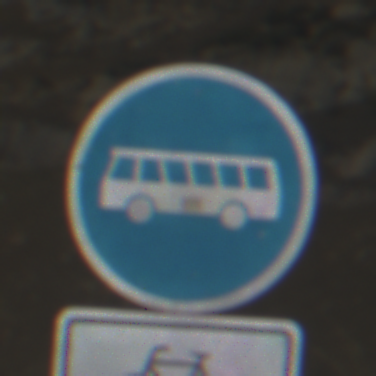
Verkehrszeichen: Busssonderstreifen
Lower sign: EinspurigeFahrzeugeFrei1
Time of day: MorningAfternoon
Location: Outdoor (Nature)
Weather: Clear
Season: NotSpecified
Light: Natural